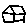
Label: house